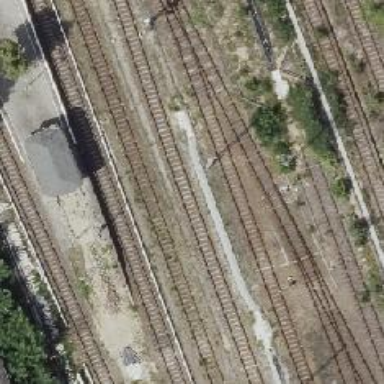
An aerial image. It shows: Railway signal.